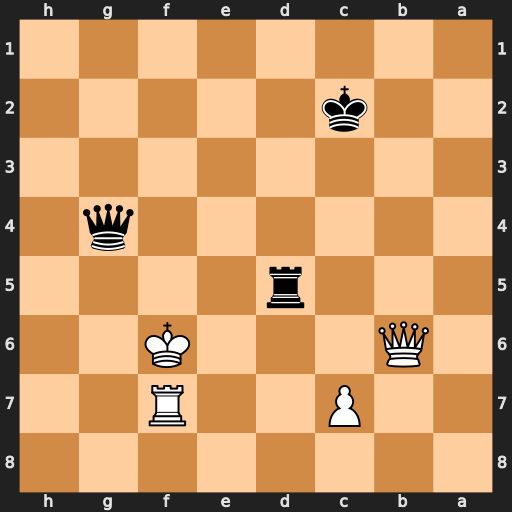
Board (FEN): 8/2P2R2/1Q3K2/3r4/6q1/8/2k5/8
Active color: b
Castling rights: -
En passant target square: -
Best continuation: Qg5+ Ke6 Qe5#